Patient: sex F, age 59
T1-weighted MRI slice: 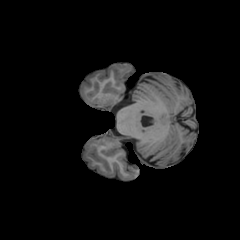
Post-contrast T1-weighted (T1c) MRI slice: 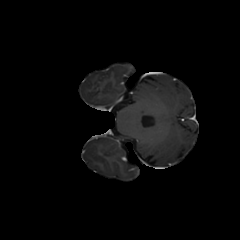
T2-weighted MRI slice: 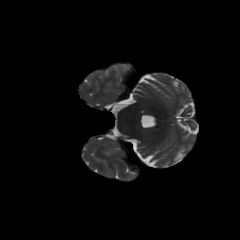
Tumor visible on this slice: no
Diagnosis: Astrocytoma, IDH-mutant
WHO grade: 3